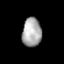
Tissue: prostate
Cell type: T cells
Senescence score: 0.3546
Nuclear area (px): 551
Mean DAPI intensity: 167.038